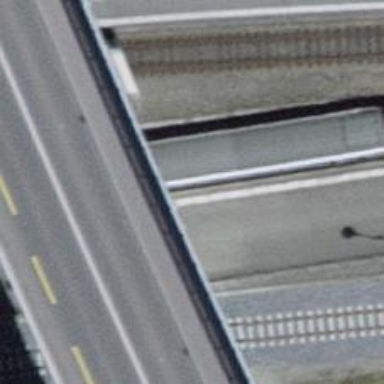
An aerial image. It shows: Railway switch.